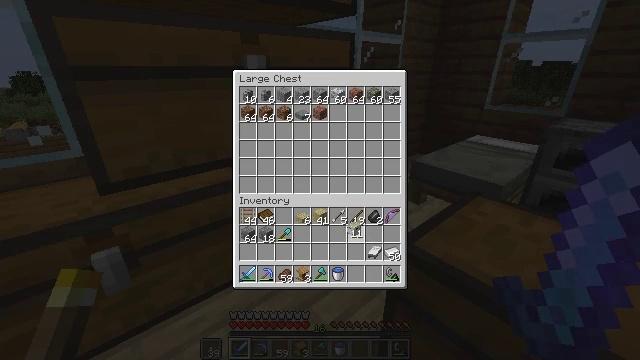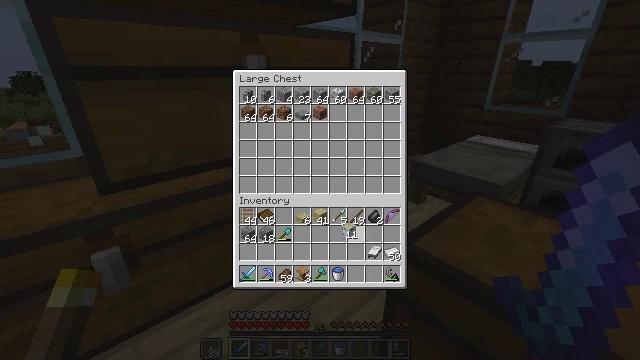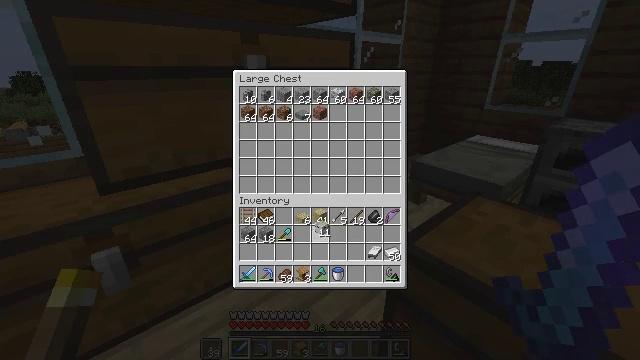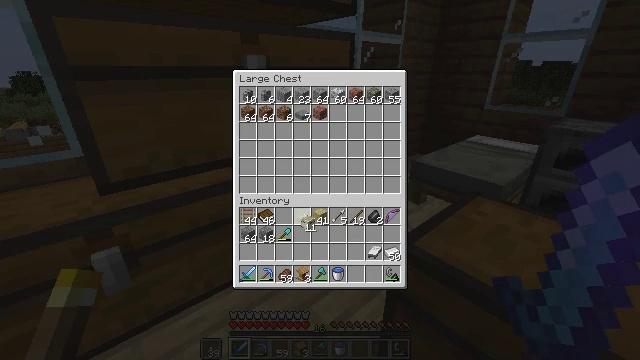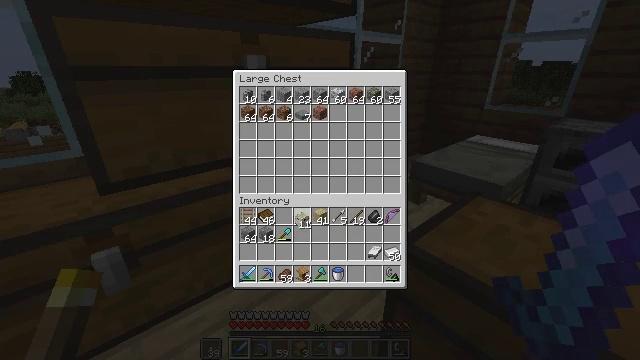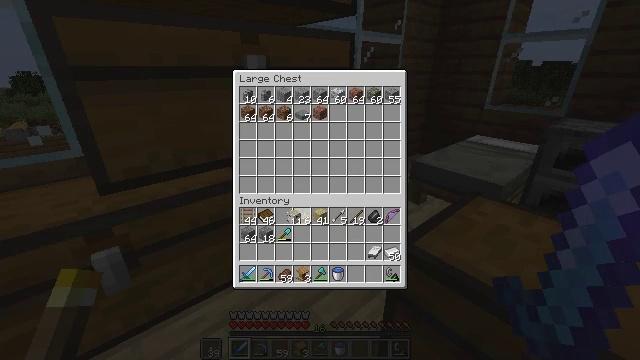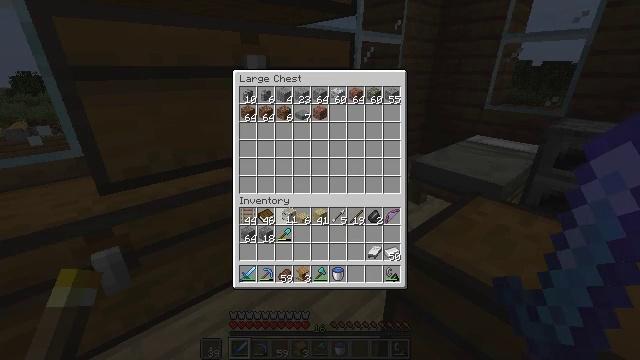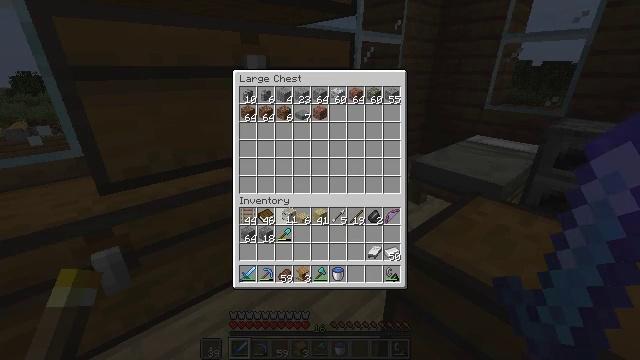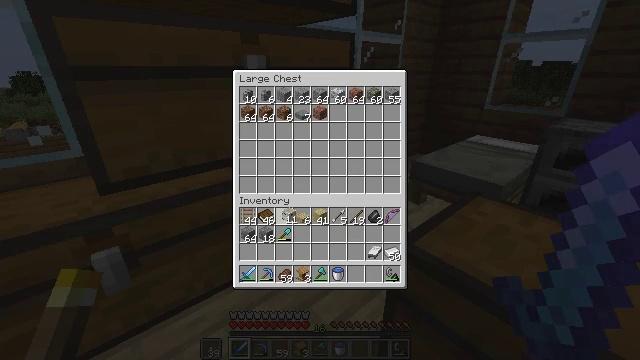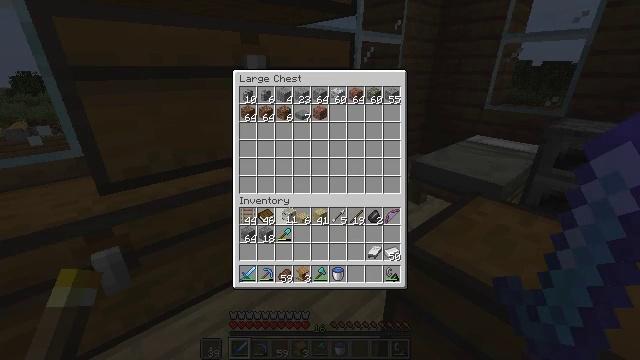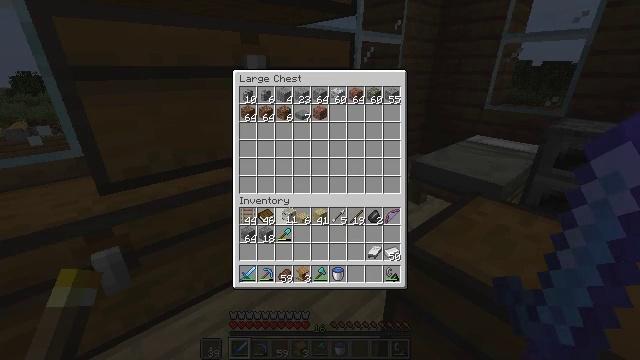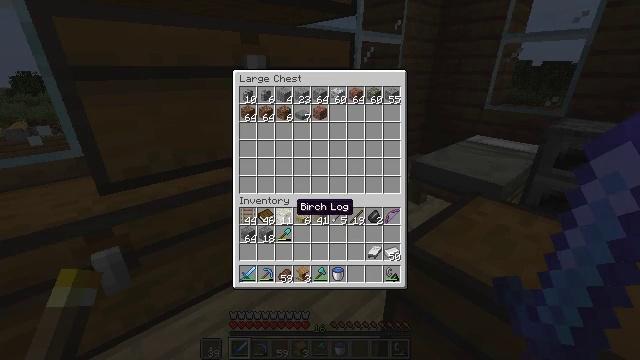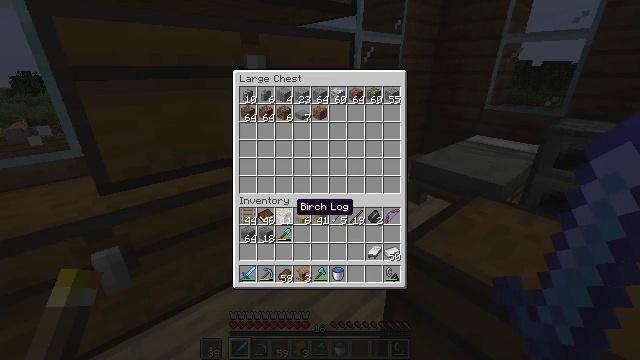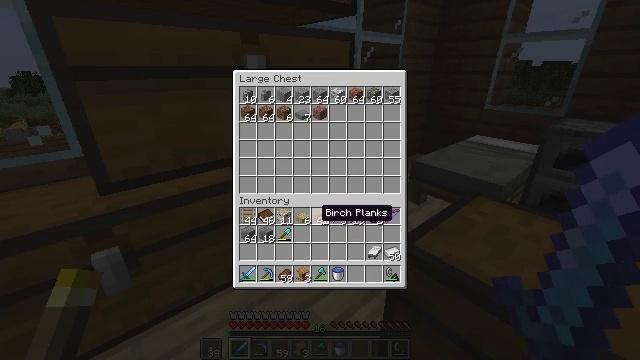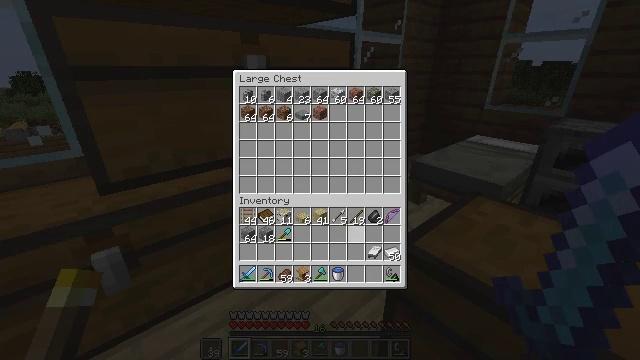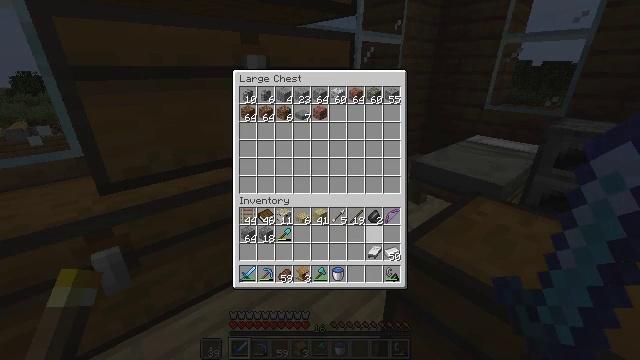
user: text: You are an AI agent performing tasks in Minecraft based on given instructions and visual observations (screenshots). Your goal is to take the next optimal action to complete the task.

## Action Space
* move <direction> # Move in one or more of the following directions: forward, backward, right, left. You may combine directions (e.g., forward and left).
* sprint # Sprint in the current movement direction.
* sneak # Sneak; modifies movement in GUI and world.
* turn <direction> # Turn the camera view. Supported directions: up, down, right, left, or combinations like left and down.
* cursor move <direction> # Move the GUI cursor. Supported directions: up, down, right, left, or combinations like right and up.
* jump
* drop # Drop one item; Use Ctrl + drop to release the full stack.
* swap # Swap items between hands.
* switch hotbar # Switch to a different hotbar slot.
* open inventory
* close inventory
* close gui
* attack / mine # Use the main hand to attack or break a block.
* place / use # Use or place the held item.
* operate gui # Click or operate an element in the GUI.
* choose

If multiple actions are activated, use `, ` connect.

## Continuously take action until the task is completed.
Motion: motion action
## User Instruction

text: Reclaim the stonecutter into your inventory.
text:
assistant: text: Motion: attack / mine
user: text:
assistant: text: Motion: turn left
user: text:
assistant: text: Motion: turn left
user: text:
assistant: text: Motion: no_op
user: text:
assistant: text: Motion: turn left
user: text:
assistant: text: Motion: no_op
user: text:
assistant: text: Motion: no_op
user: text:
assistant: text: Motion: attack / mine
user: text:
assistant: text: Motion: attack / mine
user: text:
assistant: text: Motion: attack / mine
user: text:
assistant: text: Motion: no_op
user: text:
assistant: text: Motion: no_op
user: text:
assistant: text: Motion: turn right
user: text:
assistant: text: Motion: turn right and down
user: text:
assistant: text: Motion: turn right and down
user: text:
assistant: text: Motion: no_op
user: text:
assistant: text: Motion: turn right
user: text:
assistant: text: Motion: turn up
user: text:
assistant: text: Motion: turn up
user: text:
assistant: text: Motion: turn left
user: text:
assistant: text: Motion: no_op
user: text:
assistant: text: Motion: no_op
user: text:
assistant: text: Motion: no_op
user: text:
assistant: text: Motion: no_op
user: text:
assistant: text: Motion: no_op
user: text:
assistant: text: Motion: no_op
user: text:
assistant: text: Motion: no_op
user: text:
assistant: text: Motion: turn right and up
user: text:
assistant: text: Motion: turn right
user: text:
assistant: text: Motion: turn right and down